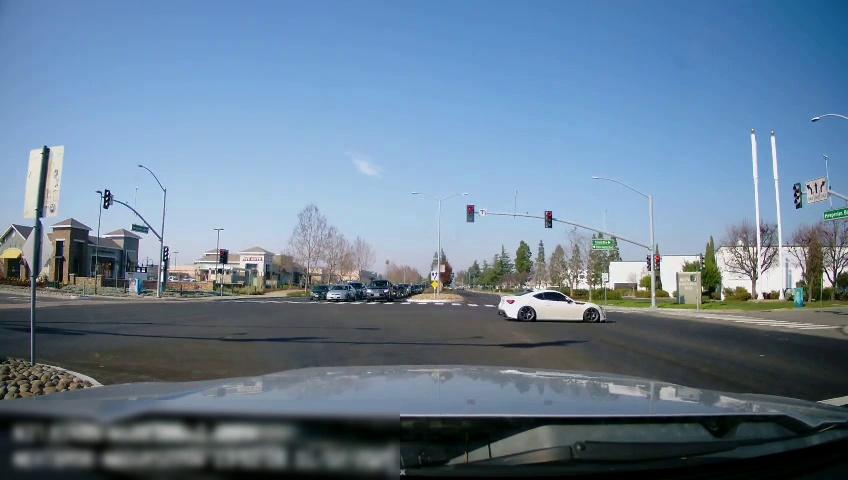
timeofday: Day
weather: Sunny
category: Drivable Space
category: Drivable Space
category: Vehicles | Car
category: Vehicles | Car
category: Vehicles | Car
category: Vehicles | Car
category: Vehicles | Car
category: Vehicles | Car
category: Traffic | Lights
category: Traffic | Signs
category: Traffic | Lights
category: Traffic | Lights
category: Traffic | Lights
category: Traffic | Lights
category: Traffic | Lights
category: Traffic | Lights
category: Traffic | Lights
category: Traffic | Lights
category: Traffic | Signs
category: Traffic | Signs
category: Traffic | Signs